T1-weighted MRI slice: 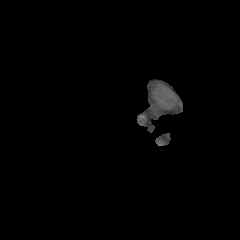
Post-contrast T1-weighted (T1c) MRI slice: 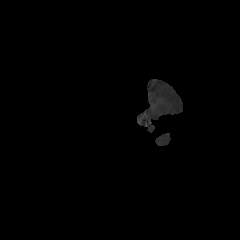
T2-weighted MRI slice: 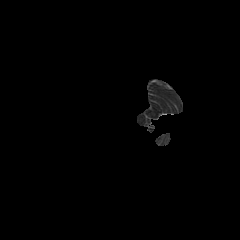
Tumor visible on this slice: no